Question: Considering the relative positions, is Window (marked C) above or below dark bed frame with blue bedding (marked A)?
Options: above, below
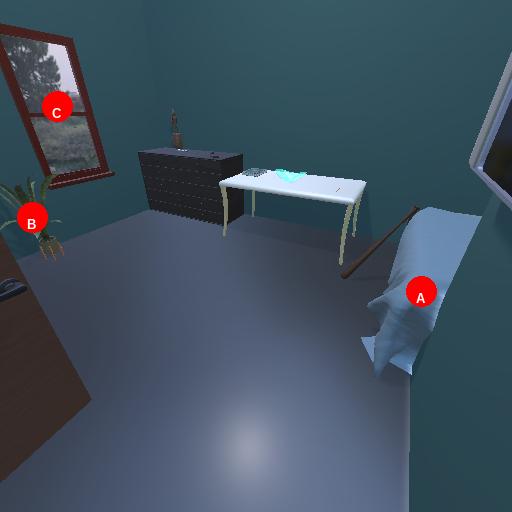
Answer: above